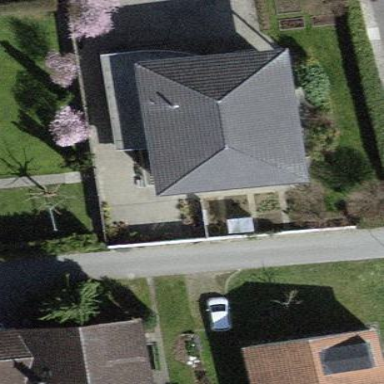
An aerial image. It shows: Building with tiled roof.